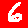
Digit: 6